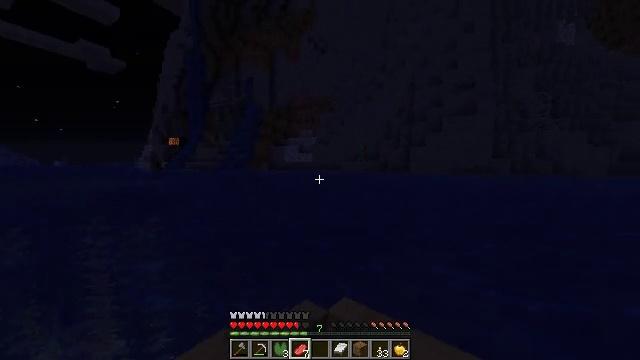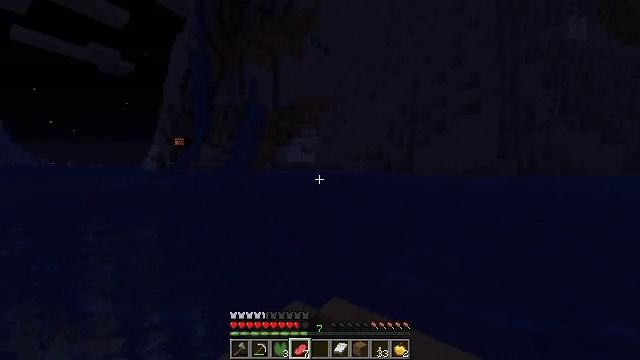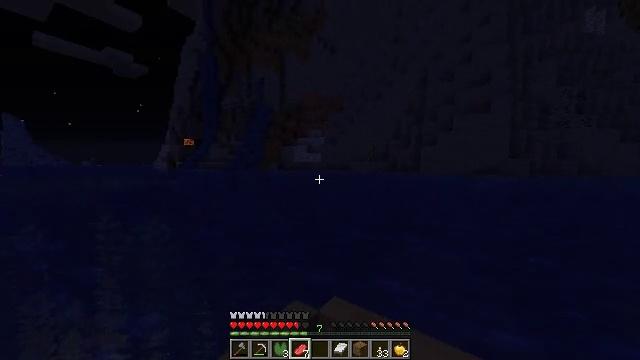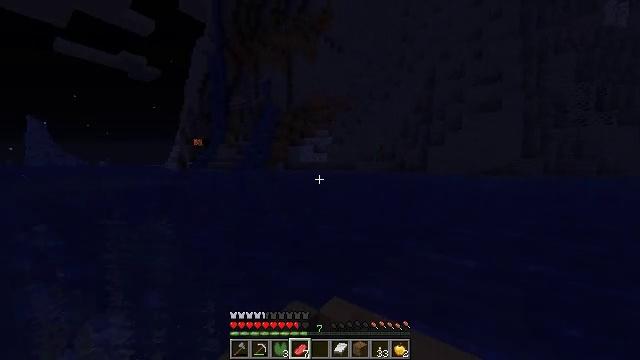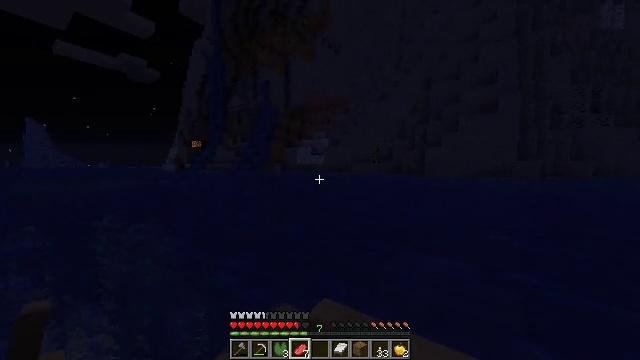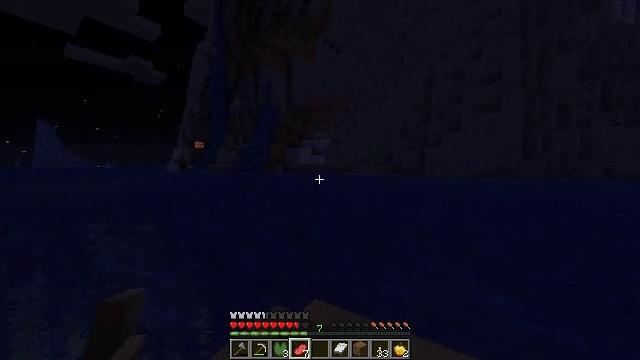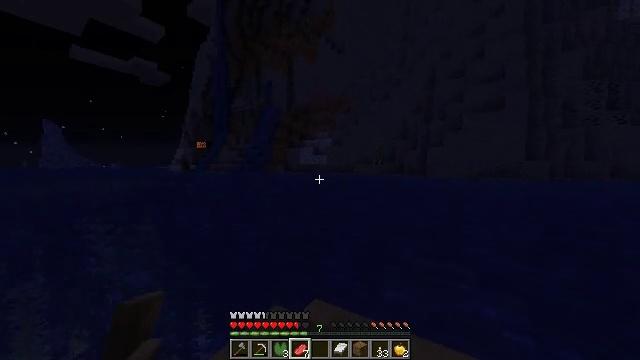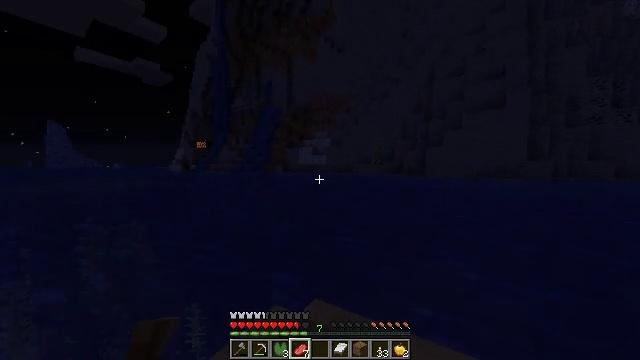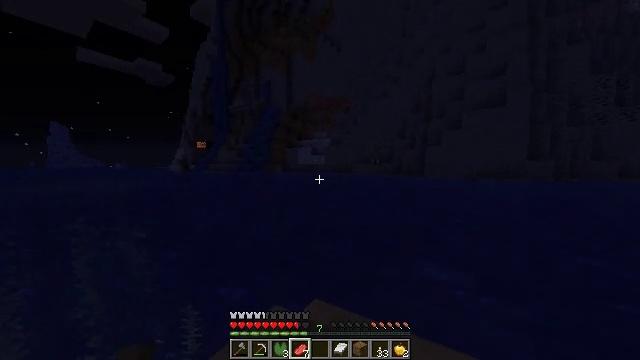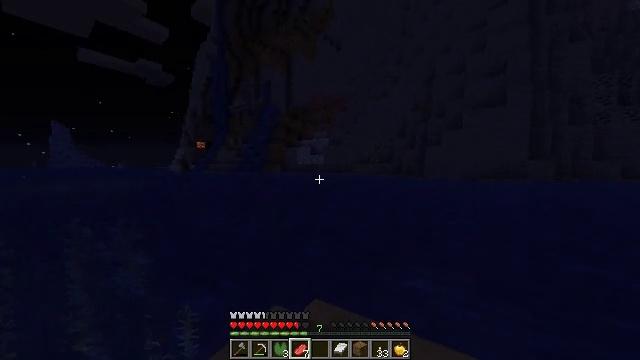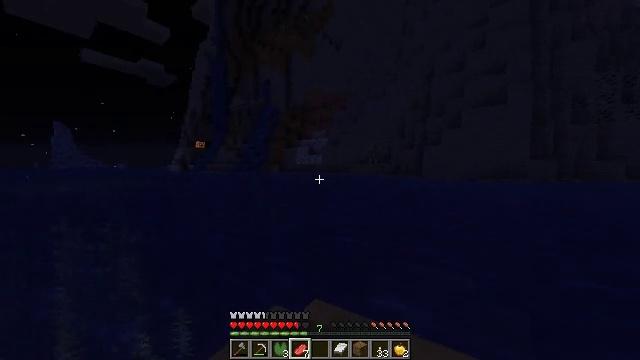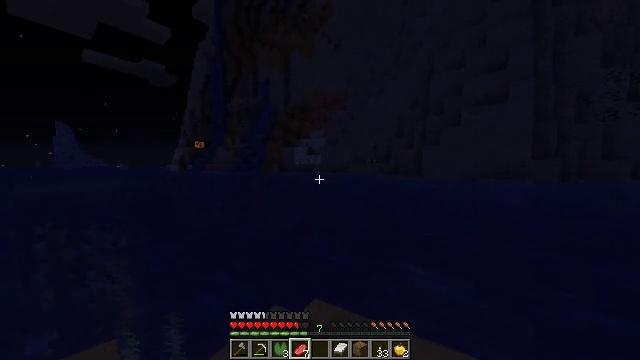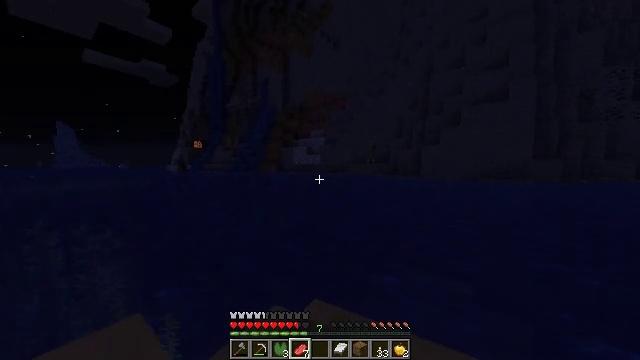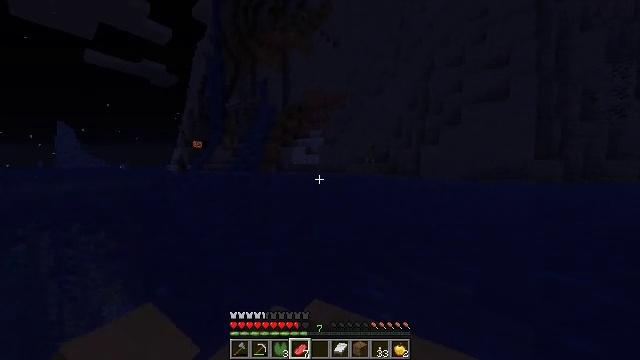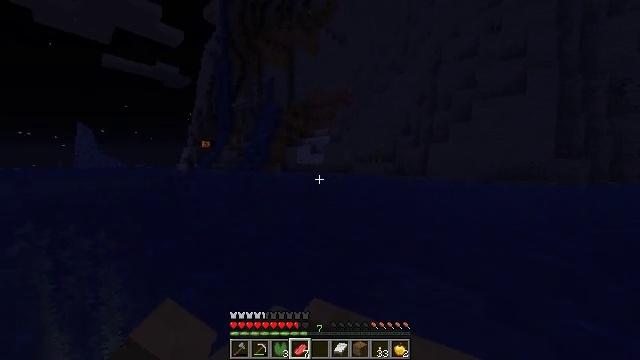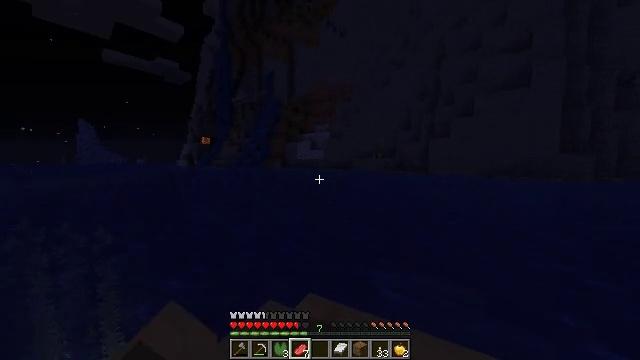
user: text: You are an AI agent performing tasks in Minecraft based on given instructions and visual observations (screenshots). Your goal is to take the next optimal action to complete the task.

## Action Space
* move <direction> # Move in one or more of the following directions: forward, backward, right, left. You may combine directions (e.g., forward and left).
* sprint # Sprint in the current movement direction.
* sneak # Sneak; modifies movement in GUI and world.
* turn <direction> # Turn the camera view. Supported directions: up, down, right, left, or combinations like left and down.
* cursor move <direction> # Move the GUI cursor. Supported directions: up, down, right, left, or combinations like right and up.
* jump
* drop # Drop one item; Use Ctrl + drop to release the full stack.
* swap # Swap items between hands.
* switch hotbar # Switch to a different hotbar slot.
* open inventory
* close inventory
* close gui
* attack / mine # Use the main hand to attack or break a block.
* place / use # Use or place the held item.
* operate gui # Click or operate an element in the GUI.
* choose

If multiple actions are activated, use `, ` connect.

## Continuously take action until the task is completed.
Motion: motion action
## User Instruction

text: Break the mossy stone bricks in a structure.
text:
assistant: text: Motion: move forward, sprint, turn right
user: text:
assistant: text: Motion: move forward, sprint
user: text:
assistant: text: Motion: move forward, sprint
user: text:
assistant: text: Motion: move forward and move right, sprint, turn right
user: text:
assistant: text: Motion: move forward and move right, sprint, turn right
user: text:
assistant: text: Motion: move forward, sprint
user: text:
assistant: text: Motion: move forward, sprint
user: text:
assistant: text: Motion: move forward, sprint
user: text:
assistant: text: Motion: move forward, sprint
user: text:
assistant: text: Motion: move forward, sprint
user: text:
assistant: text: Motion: move forward, sprint
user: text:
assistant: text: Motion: move forward and move left, sprint
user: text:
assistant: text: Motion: move forward and move left, sprint
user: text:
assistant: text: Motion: move forward and move left, sprint
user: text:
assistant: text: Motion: move forward and move left, sprint, turn right and down
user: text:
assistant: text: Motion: move forward and move left, sprint
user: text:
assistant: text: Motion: move forward and move left, sprint, turn right
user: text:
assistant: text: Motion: move forward and move left, sprint, turn right and down
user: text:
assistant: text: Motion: move forward and move left, sprint, turn right and down
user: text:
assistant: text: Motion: move forward, sprint, turn right and down
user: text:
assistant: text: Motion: move forward, sprint, turn right
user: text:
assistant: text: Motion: move forward, sprint, turn right
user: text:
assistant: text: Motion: move forward, sprint, turn right
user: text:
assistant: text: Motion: move forward, sprint, turn right
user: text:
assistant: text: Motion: move forward, sprint
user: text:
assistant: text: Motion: move forward, sprint
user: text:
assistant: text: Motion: move forward, sprint
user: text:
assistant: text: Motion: move forward, sprint
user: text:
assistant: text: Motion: move forward, sprint
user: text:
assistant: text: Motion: move forward, sprint